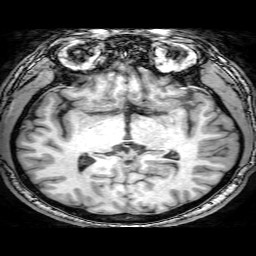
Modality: T1w
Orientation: coronal
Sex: male
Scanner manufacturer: philips
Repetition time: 0.008102 s
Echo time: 0.0037 s